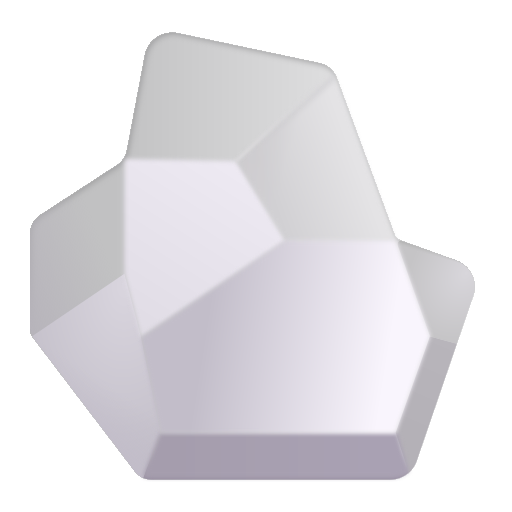
rock color